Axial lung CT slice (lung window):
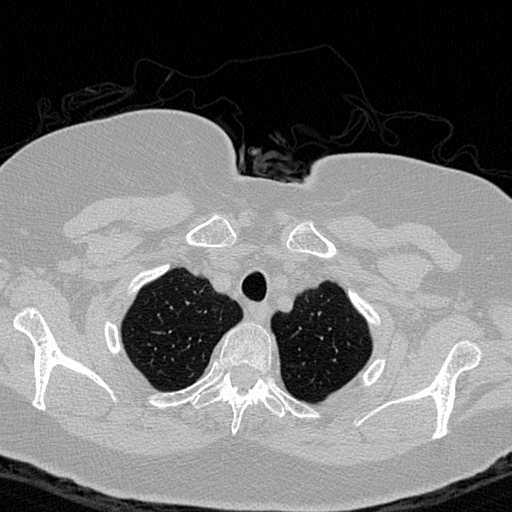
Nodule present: no